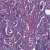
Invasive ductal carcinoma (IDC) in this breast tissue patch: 1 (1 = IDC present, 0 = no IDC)